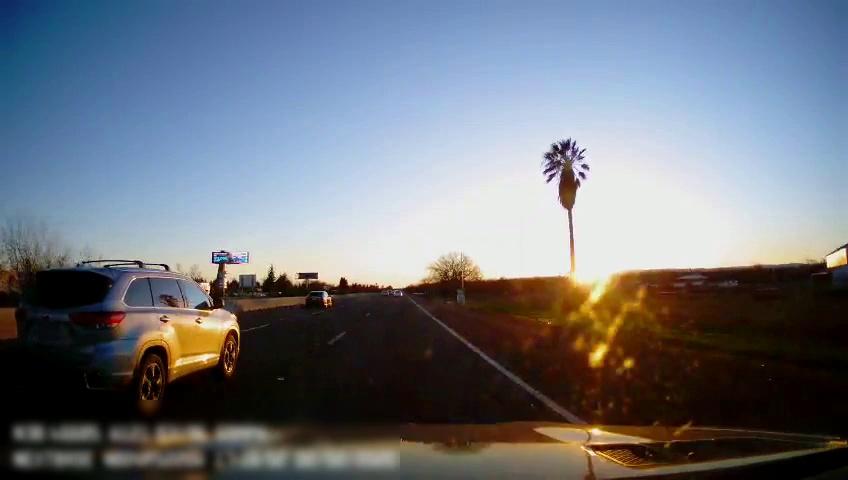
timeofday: Day
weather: Sunny
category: Drivable Space
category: Vehicles | Car
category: Vehicles | SUV
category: Lanes | Alternate Lane
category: Lanes | Current Lane
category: Lanes | Alternate Lane
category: Traffic | Signs